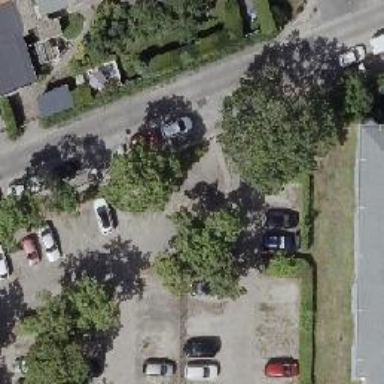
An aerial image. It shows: Parking aisle designated as service road.